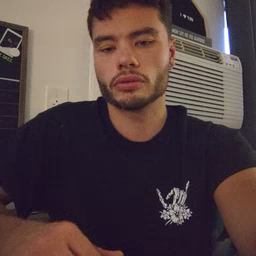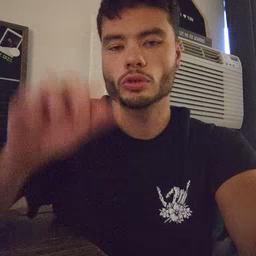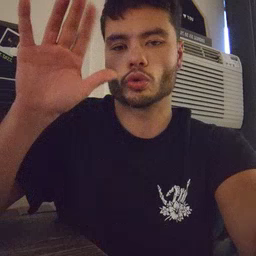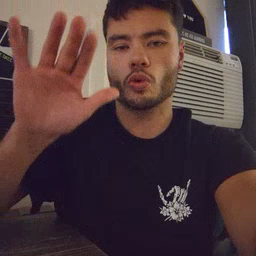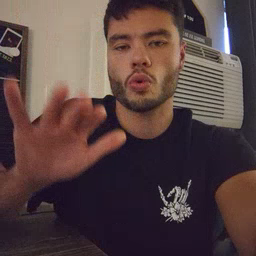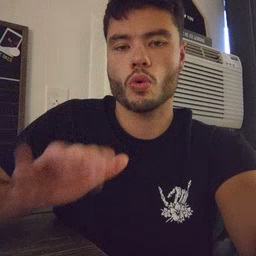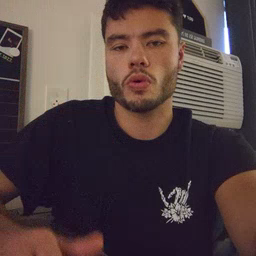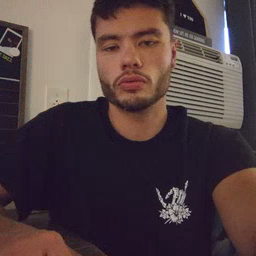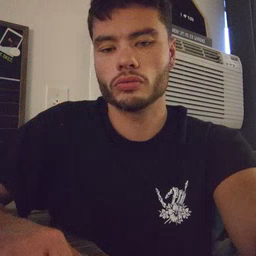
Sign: snow